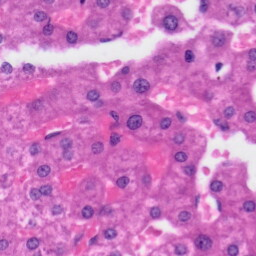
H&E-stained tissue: Liver